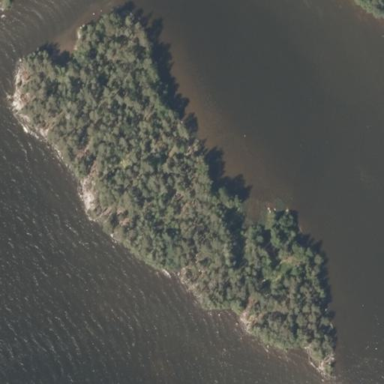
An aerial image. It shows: Image showing island.